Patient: sex M, age 29
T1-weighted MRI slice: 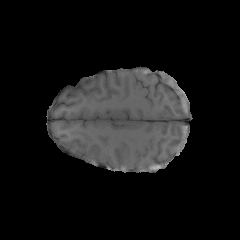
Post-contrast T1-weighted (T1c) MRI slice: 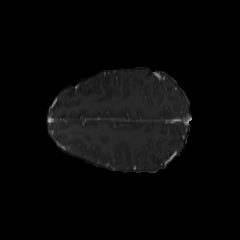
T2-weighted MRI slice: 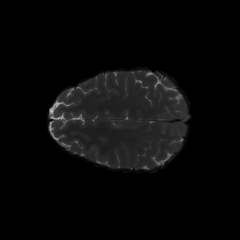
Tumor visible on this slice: no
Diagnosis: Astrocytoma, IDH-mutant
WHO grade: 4